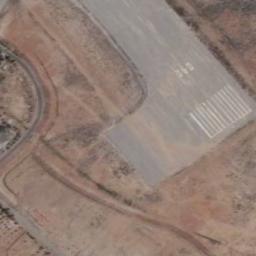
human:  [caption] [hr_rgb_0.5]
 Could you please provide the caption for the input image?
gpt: The runway is marked with lines .

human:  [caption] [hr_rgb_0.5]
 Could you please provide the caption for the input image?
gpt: Next to the runway is yellow bare ground with white dashes on the runway .

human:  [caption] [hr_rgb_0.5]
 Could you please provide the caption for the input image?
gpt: The runway with a threshold marking goes through the clearing .

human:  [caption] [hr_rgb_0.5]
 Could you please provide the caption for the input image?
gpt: The runway is on the bare land .

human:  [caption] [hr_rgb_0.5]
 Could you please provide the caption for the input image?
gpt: There are brown bare land beside the runway .